Question: What is the difference between creating a new directory and creating a new folder in Android Studio?
Here is an image of the menu choices:

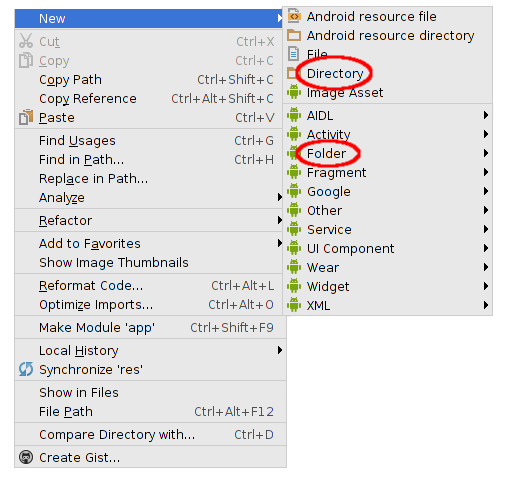
Answer: # Short answer
Use when adding a folder to an Android Studio project. This is what Android Studio calls them. is what IntelliJ calls a folder. Android Studio is built on top IntelliJ so there is some naming confusion.
# Long answer
Although there is a technical difference between a folder and a directory (see <URL> used interchangeably. This can be seen even in the titles of these two SO questions:
- <URL>
This can be confusing to new users of Android Studio when they see both choices in the menu structure. Further confusion results when users add a new directory and then it doesn't show up in the Android folder view. See these questions for example:
- <URL>
The folders actually do show up if you select the Project or Packages view from the menu:

However if you want an Android folder to show up automatically in the Android view you need to right click and use New > Folder > Assets folder (if you are adding an assets folder). You could then add a subfolder like "fonts" to this by choosing the New > Directory option.
<URL>
You can see from your menu image that there is also an "Android resource directory" option. (You got that by right clicking on the res directory/folder rather than a subdirectory.) You would use this to add resource folders such as raw, menu, values, etc.